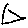
Label: triangle